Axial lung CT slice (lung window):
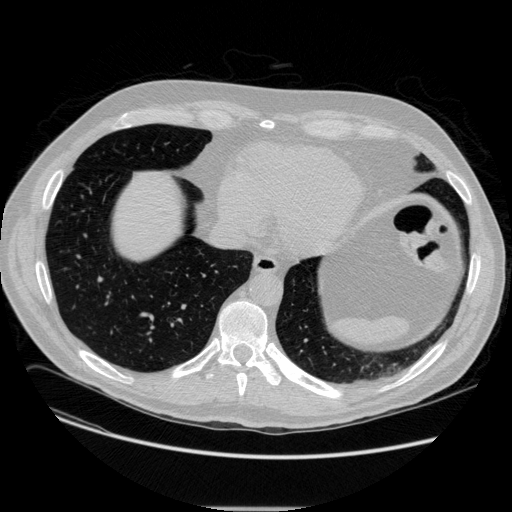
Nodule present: no